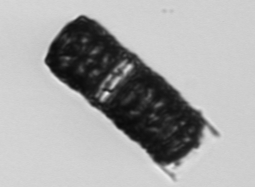
Label: Paralia_sulcata